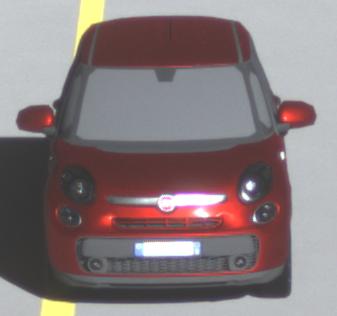
Make: Fiat
Model: 500L 1.4 16V
Detailed model: 500L (199)
Model produced from: 2012/10
Model produced until: 2017/05
Doors: 5
Color: red
Road condition: dry road
Daytime: morning or afternoon
Contrast: high contrast